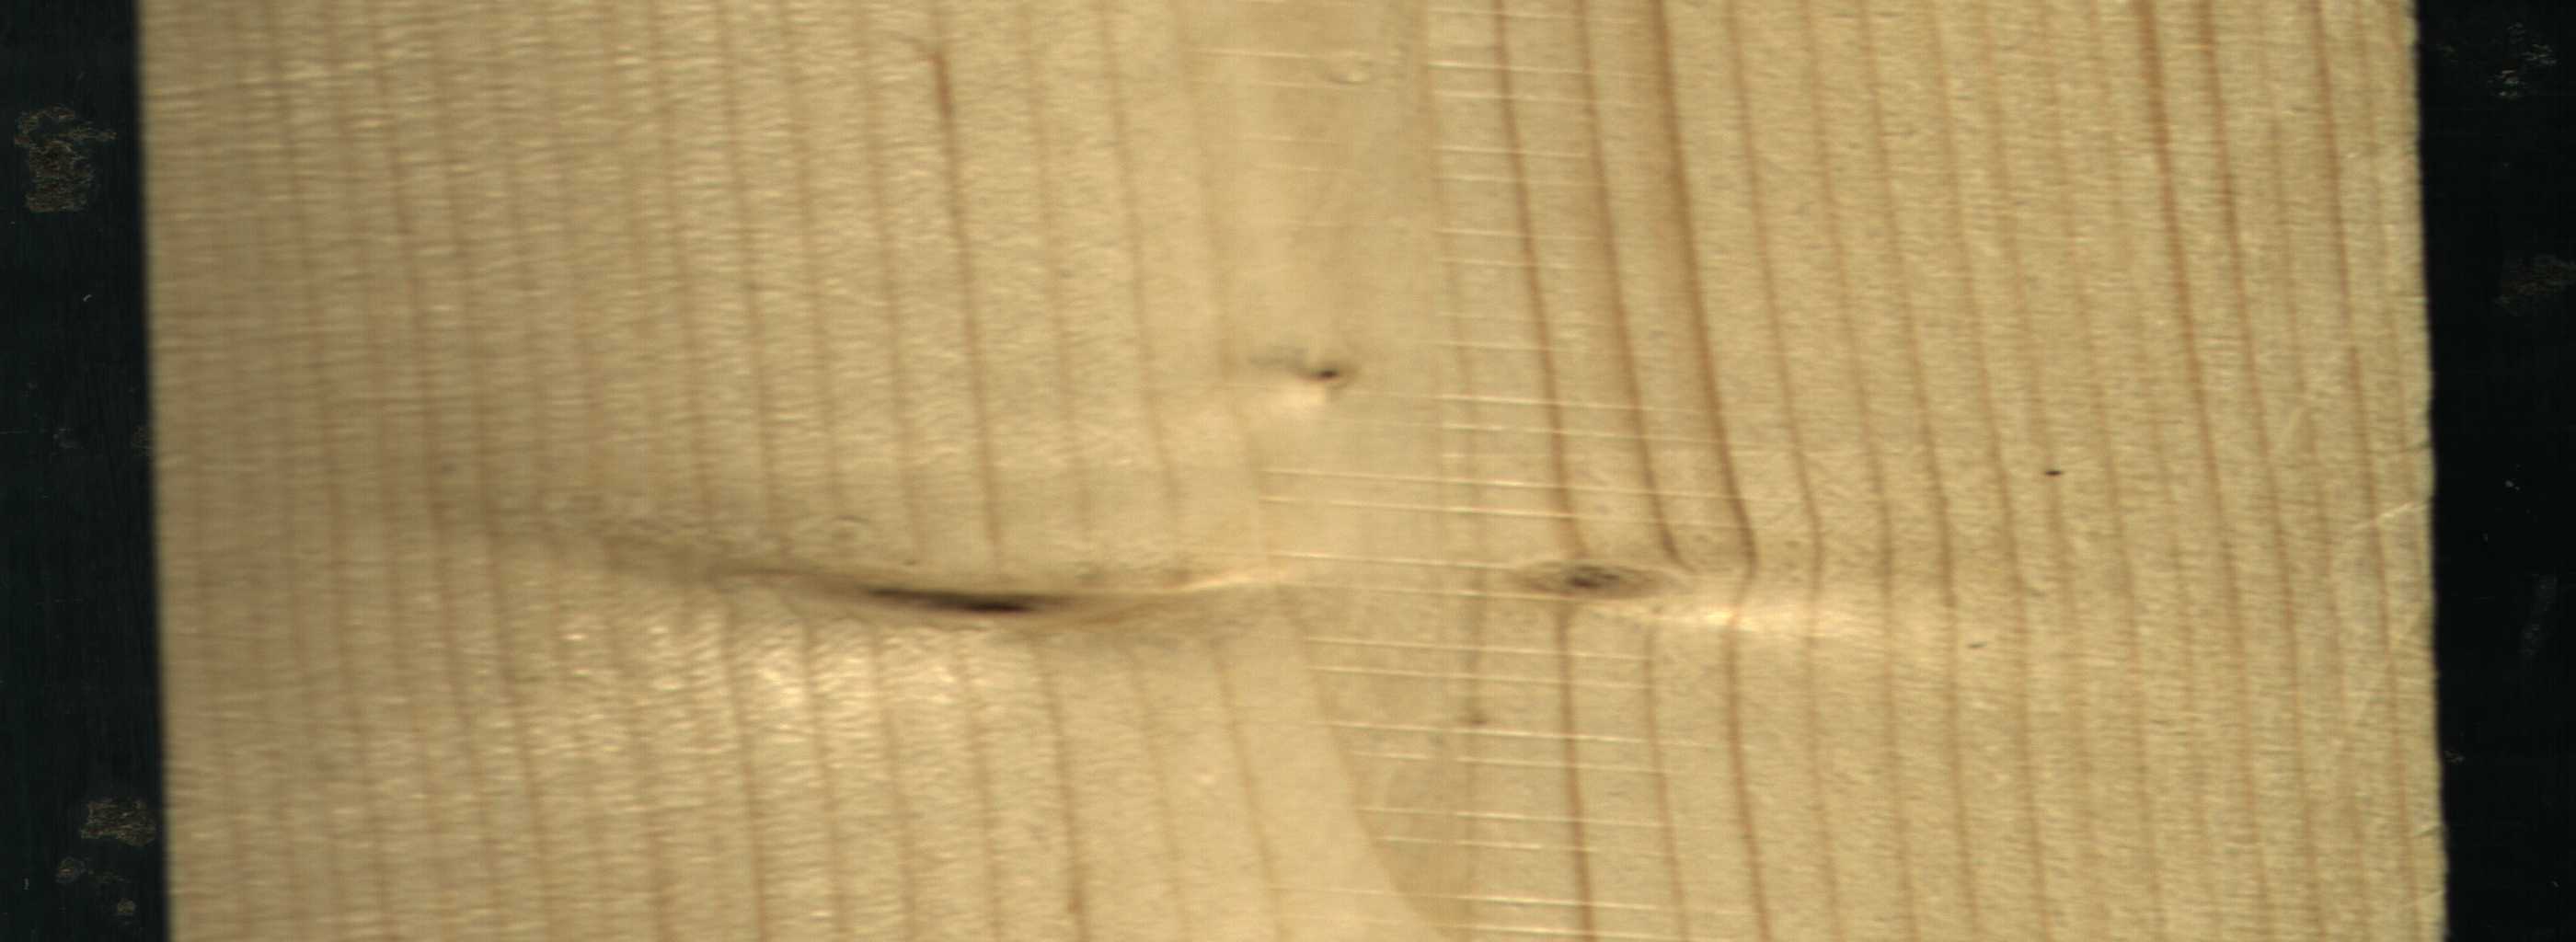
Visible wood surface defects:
Dead_Knot
Live_Knot